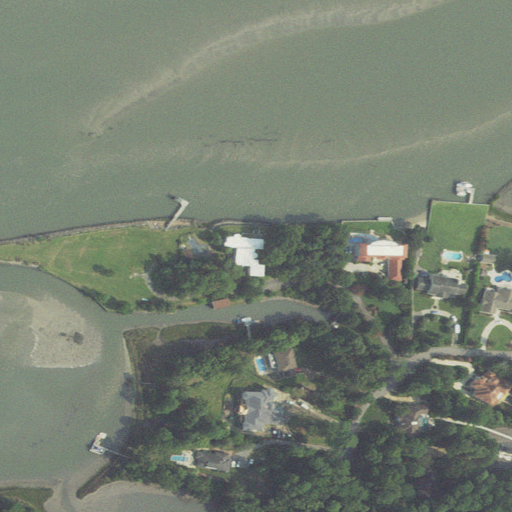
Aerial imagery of cape in Virginia named Hill Point containing open water, open development, low intensity development, medium intensity development, herbaceous wetlands, evergreen forest, mixed forest, and woody wetlands